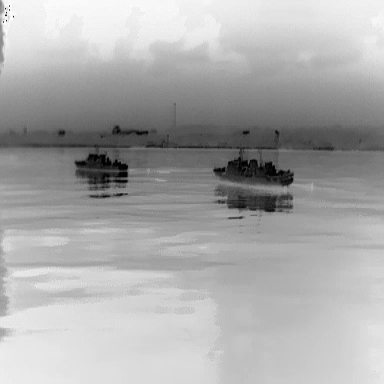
There are two warships in the infrared image.